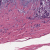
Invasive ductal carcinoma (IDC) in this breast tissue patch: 1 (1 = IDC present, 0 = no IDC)